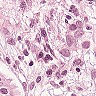
Metastatic tissue present: yes